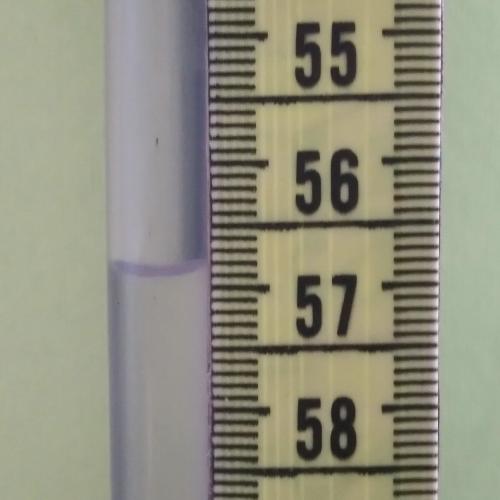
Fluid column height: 56.8 cm